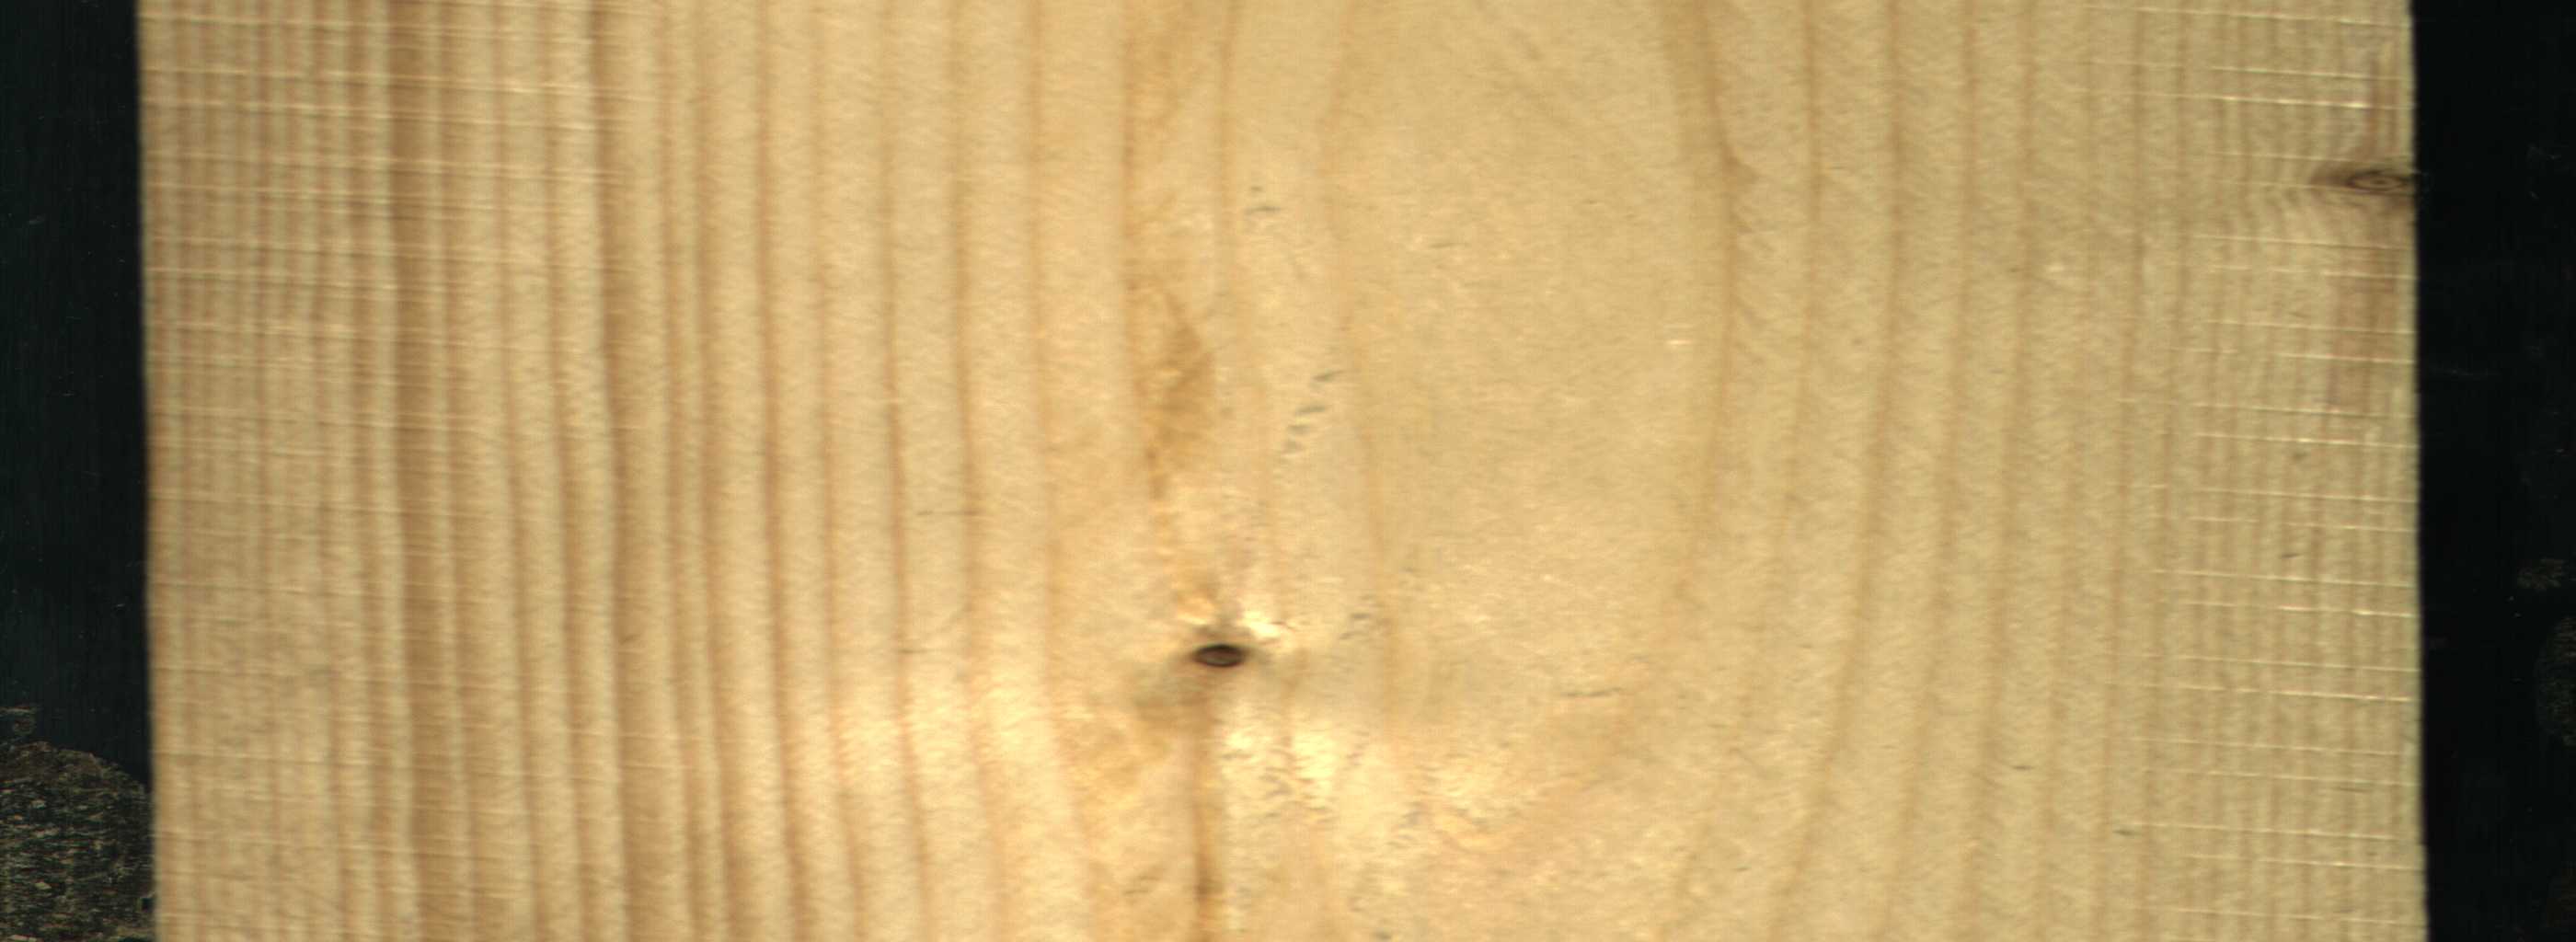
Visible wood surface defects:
Dead_Knot
Live_Knot